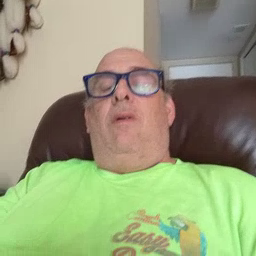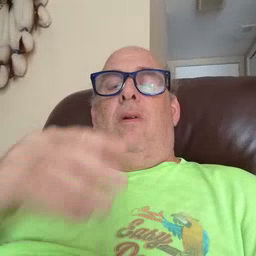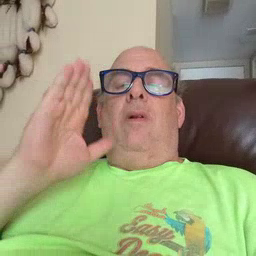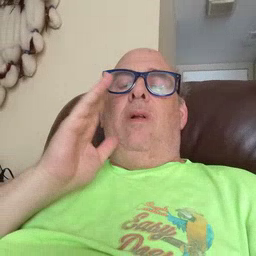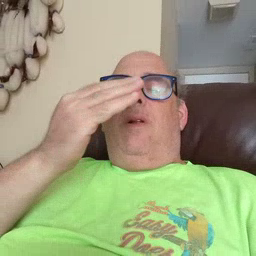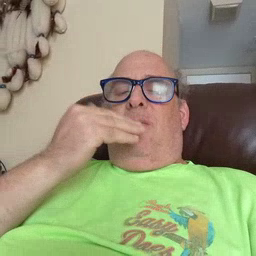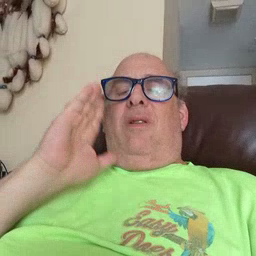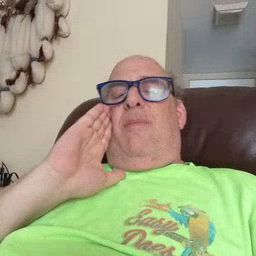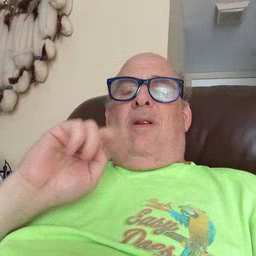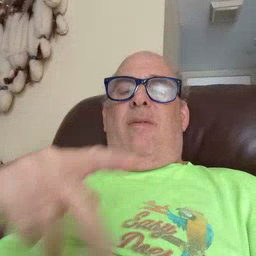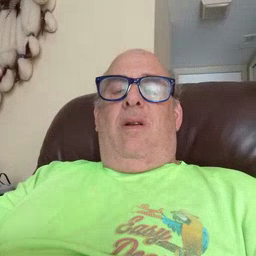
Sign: nap